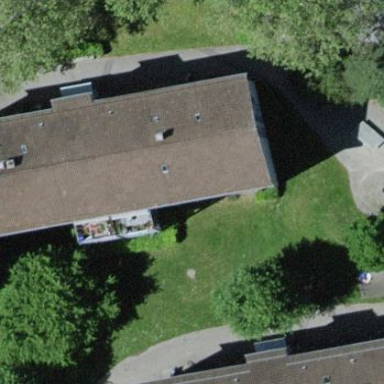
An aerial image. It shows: View of apartment building.